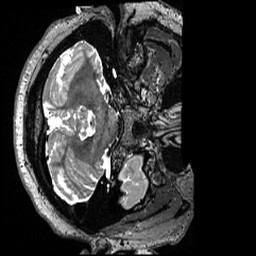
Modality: T2w
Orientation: axial
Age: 30
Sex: male
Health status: healthy
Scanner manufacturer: siemens
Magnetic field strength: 3 T
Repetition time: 3.2 s
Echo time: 0.563 s